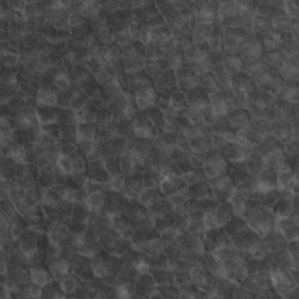
Label: non_frost